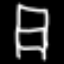
Label: chair